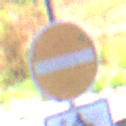
Verkehrszeichen: VerbotDerEinfahrt
Zusatzzeichen unten: EinspurigeFahrzeugeFrei3
Umgebung: Roofed, Underpass
Tageszeit: Midday
Wetter: Clear
Licht: Natural
Jahreszeit: NotSpecified
Kontrast: LowContrast